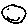
Label: smiley face